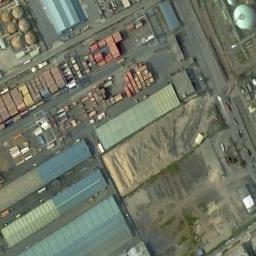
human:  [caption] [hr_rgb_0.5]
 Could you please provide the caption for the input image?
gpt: Many houses of different shapes and sizes are in the industrial area .

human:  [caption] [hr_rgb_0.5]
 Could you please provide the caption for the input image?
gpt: The industrial area has lots of containers and some strip workshops .

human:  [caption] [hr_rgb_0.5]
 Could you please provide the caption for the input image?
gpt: One building in the industrial area has a red roof .

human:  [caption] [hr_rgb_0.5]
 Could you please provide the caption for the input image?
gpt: There are many containers and some blue buildings on the industrial area .

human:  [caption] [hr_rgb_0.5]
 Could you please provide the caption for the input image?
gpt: In an industrial area, There are factories and roads, Large containers and cargoes, Powdery material yards, And tank-shaped storage objects .